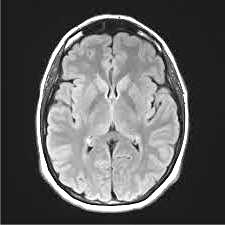
Label: notumor